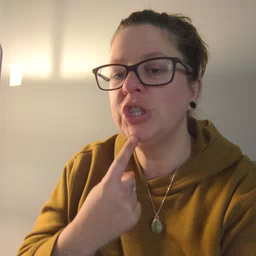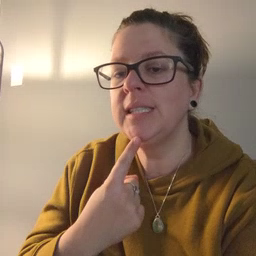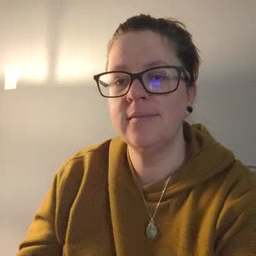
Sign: chin